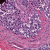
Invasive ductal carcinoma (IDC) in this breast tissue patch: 0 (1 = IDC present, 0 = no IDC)